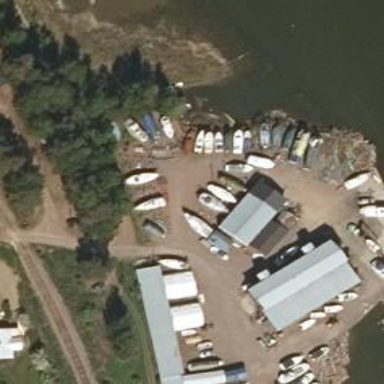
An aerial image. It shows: Boatyard located near waterway.